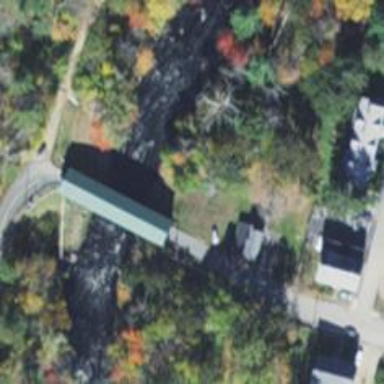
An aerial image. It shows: Covered bridge on residential road.